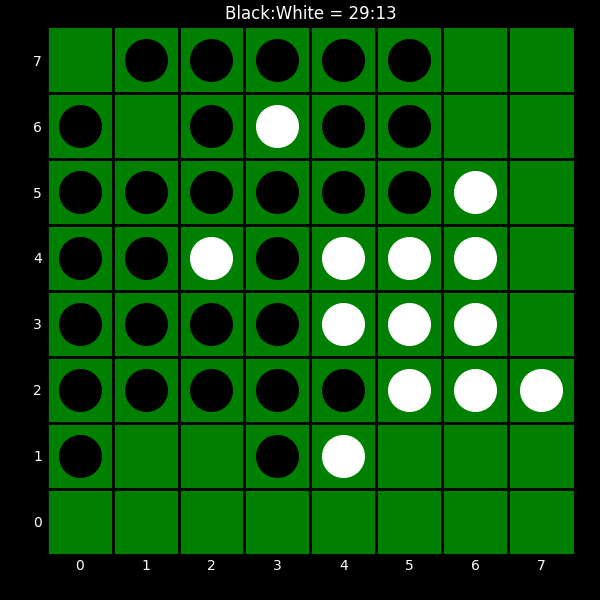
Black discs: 29
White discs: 13